Question: I'm using JavaFX in a project instead of Swing because of the enhanced multimedia, webviewer and possibility to use visual effects. However, what I've learned from what I found on the web (<URL> is that layout managers , whereas focusses on , at least based on the 'Layout' being used.
Right now I'm using an 'Accordion' with some 'TitledPane' children. One of them contains a 'GridPane' for the simple reason it is the best way I know to emulate a 'GridLayout' (as I learned from my previous question here: <URL>. And even if it would, do I need to set the max width to EACH descendent in my UI elements tree to have all of them scale?
Either way, does anyone know how to make a 'TitledPane' with 2 equal spaces in it underneath eachother that scale with the titledpane's size?

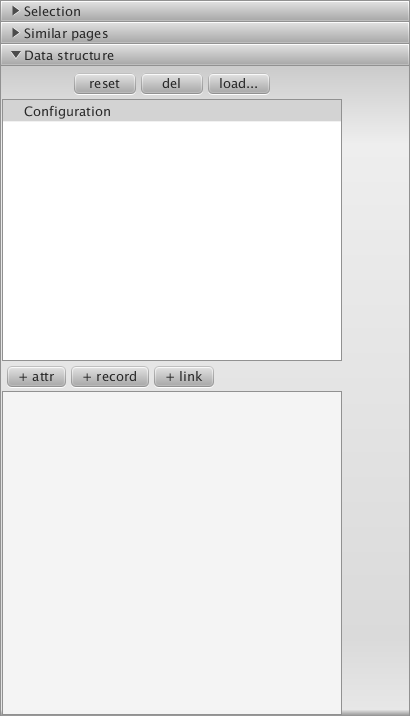
Answer: In fact, your gridpane is growing to fill all its parent.
Consider the below code, I have added a background color (red) to the gridpane for debugging purposes.
'''
Accordion accordion = new Accordion();
TitledPane titledPane = new TitledPane();
titledPane.setText("Title");
GridPane gridPane = new GridPane();
gridPane.setStyle("-fx-background-color:red");
gridPane.add(new TextArea("Hello"), 0, 0);
gridPane.add(new TextArea("World"), 0, 1);
titledPane.setContent(gridPane);
accordion.getPanes().add(titledPane);
'''
If you execute this code, the gridpane will fill all its parent (check the red color spans all over the titledpane content).
However, the content of the gridpane will not fill all the column. If you try to resize the window, you will see that the textareas are not changing in width along with the gridpane.
To fix that, you need to tell the first column of the gridpane to grow with the gridpane itself.
The way to do that is to add the following constraint:
'''
ColumnConstraints columnConstraints = new ColumnConstraints();
columnConstraints.setFillWidth(true);
columnConstraints.setHgrow(Priority.ALWAYS);
gridPane.getColumnConstraints().add(columnConstraints);
'''